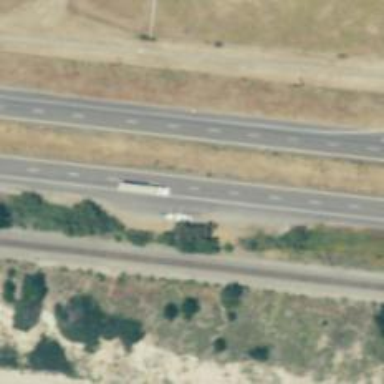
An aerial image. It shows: Motorway.